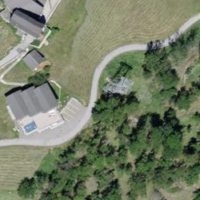
EUNIS habitat code: 24
Species observed at this site:
Plantago media
Salvia pratensis